Question: I am adding areas of interest in google maps using polygons and circles.
In each polygon and circle I'm adding an ID so I can get detailed information about that area if the user clicks on the polygon or circle.
There are cases that two areas overlap. By clicking the common area I'm able to get the ID for the object that is "above" but I have no way to get the ID of the object that lies "below". An example is given below.

Is there a way to get the IDs of overlapping objects?
The code that creates a polygon and a circle is given below.
'''
function drawpolygonExersice(res, ExerciseID){
var points = new Array();
var ptn;
for (var j=0;j<res.length/2;j++)
{ptn = new google.maps.LatLng(res[2*j],res[2*j+1]);
points.push(ptn);}
var polygonExercise = new google.maps.Polygon({
path: points,
geodesic: true,
strokeColor: 'red',
strokeOpacity: 0.8,
strokeWeight: 1,
fillColor: "red",
fillOpacity: 0.20,
ID: ExerciseID, //look up ID
map: map
});
google.maps.event.addListener(polygonExercise, 'click', function(event) {
alert(this.ID);
});
exerciseAreas.push(polygonExercise);
}
function drawcircleExersice(res, ExerciseID) {
var circleExercise = new google.maps.Circle ({
center: new google.maps.LatLng(res[0],res[1]),
radius: res[2] * 1852, //Nautical miles to meters
geodesic: true,
strokeColor: 'red',
strokeOpacity: 0.8,
strokeWeight: 1,
fillColor:'red',
fillOpacity: 0.20,
ID: ExerciseID, //look up ID
map: map
});
google.maps.event.addListener(circleExercise, 'click', function(event) {
alert(this.ID);
});
exerciseAreas.push(circleExercise);
}
'''
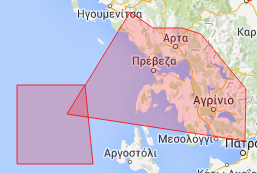
Answer: The only way I see is to iterate over all shapes and calculate(via geometry-library) if a shape contains the clicked latLng. It shouldn't be a problem with the expected amount of shapes.
For a circle use '.computeDistanceBetween(clickedLatLng,circle.getCenter())', when the result is '<=circle.getRadius()' , the click has been on the circle.
For a polygon use '.containsLocation(clickedLatLng,polygon)', when it returns 'true' the click has been on the polygon.
Demo: <URL>